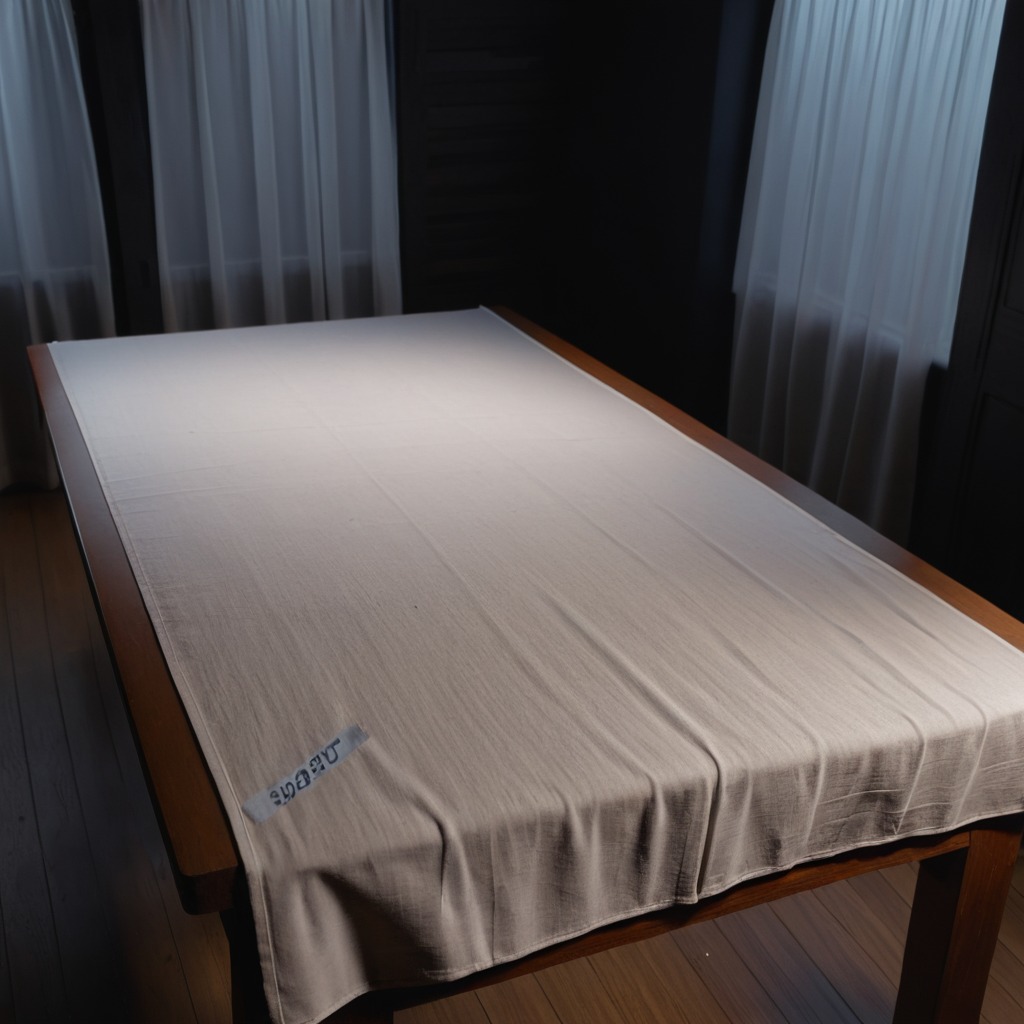
A metal screw lies on a wooden table.